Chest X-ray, AP view. Patient: 22 years old, sex M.
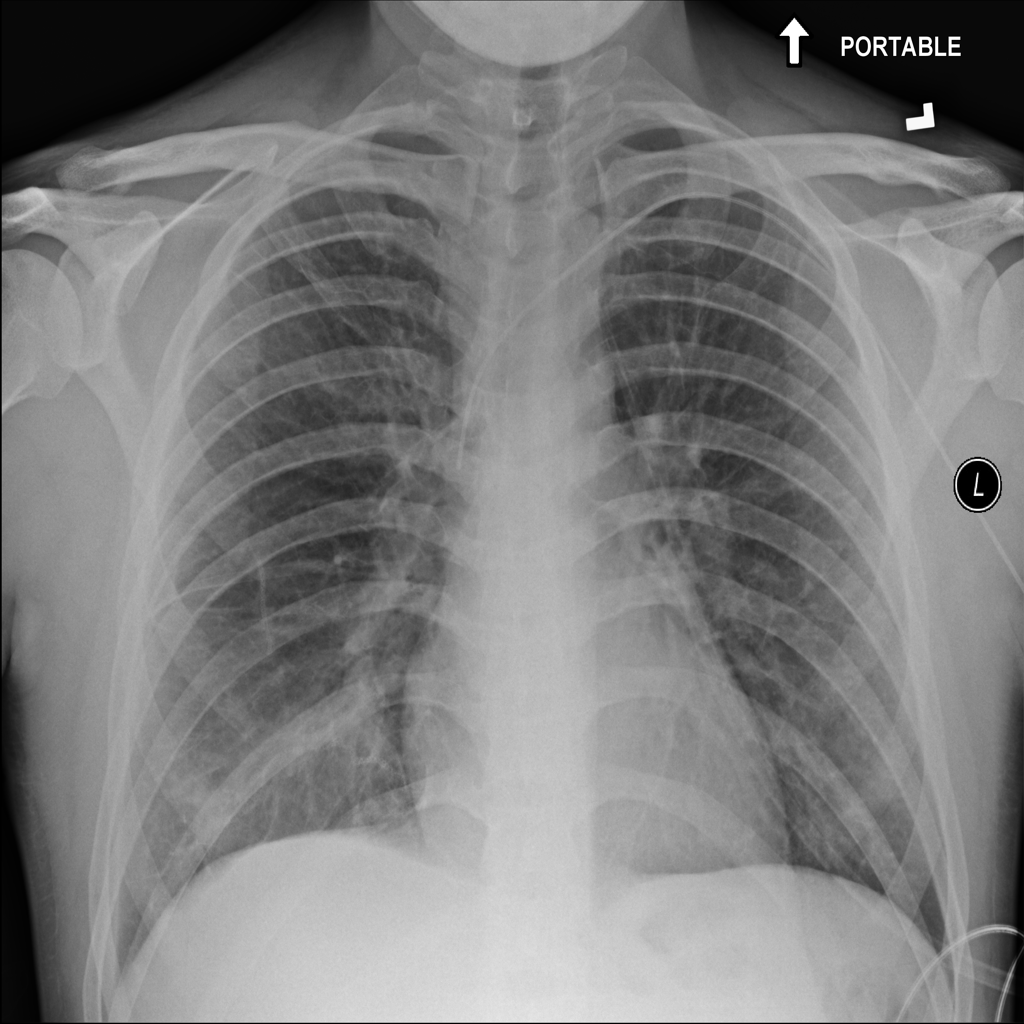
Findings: Edema, Effusion, Infiltration